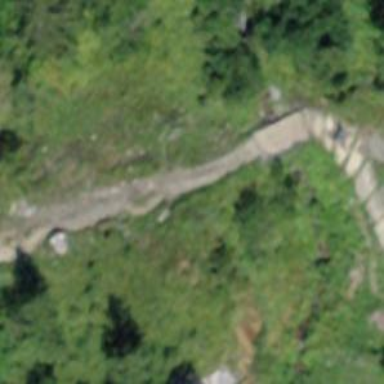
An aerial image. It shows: Path on bridge with excellent trail visibility.